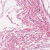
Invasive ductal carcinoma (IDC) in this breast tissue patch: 0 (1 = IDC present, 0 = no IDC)